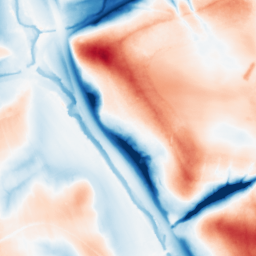
Category: classical
Decomposition family: gaussian
Decomposition parameters: sigma: 20
Upsampling method: bilinear
Upsampling parameters: scale: 2
Upsampling scale: 2